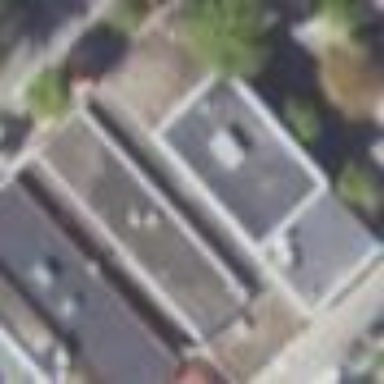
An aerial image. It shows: Building.